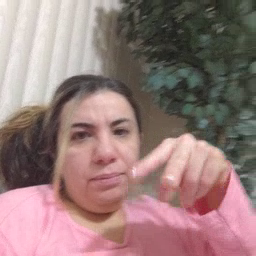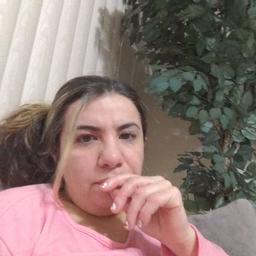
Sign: napkin